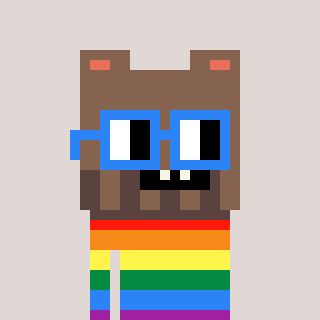
a pixel art character with square blue glasses, a bear-shaped head and a hotbrown-colored body on a warm background